Question: Hi everyone I am I having some difficulty when working with Nuxt and Vuex.
I am trying to run through the example Vuex / Nuxt Classic Mode.
<URL>
After clicking my increment button I dont see the number go up. My page just stays at 0, I can see within the console that the state knows the number is no longer 0 but not on the screen, as if it doesnt know to be reactive.
My assumption is that I have miss configured something somewhere and my 0 is not the actual state, but I created some copy of it somehow.
Here is my button within my template.
'''
<button @click="inc">{{ counter }}</button>
'''
Here is my inc function within my methods.
'''
inc () {
this.$store.commit('increment')
},
'''
Here is my computed
'''
computed: {
counter () {
return this.$store.getters.counter
}
}
'''
Here is my Vuex/index.js file contained within the store folder.
'''
import Vue from 'vue'
import Vuex from 'vuex'
Vue.use(Vuex)
const createStore = () => {
return new Vuex.Store({
state: () => ({
counter: 0
}),
getters: {
counter: state => state.counter
},
mutations: {
increment (state) {
state.counter++
}
}
})
}
export default createStore
'''

Included more code snippets, and replied to existing comments.
@Boussadjra Brahim @xaviert, thank you both for weighing in, I appreciate the assistance.
@Boussadjra Brahim - Yes, I had tried using an action that called the mutation, that didnt seem to get me there either. I also tried adjusting the state via the action alone, and wasnt able to make any changes, however that seems correct, as I am under the impression that actions call mutations to make state changes and do not themselves do so, please correct me if you know more. I am 100% open to the idea that I did not attempt it correctly. Below is that action that didnt do anything and the one that called the mutation
'''
actions: {
increment (state) {
state.counter++
}
},
'''
And here is the version with the action calling the mutation.
'''
actions: {
incrementCounterUp () {
this.commit('increment')
}
},
'''
@xaviert - I have tried starting the server over, and have also tried to see if an nuxt build followed by a firebase serve, to see if maybe that helped. It did not. My normal server start is 'npm run dev'. In hopes that you/anyone else may be able to find my mistake below is my full _id.vue component and also my nuxt.config.js file as maybe that's it. Its still pretty raw and could use a lot of refactoring so hope you can sort through it well enough.
'''
<template>
<div class="product">
<div class="product-image">
<div class="product-image-img">
<img v-bind:src="product.image_file" width="450px;"/>
</div>
</div>
<div class="product-details-wrapper">
<div class="product-details">
<h1>
<div v-if="this.$route.query.editPage">
<textarea @input="updateTextArea" ref="textarea2" v-model="product.item_name" type="text" />
</div>
<div v-else>{{product.item_name}}</div>
</h1>
<div class="product-description">
<div class="product-description-text" v-if="this.$route.query.editPage">
<textarea @input="updateTextArea" ref="textarea" v-model="product.description" type="text" />
</div>
<div class="product-description-text" v-else v-html="product.description"></div>
</div>
<p class="product-brand"><strong>Brand - </strong> {{product.brand_name}}</p>
<hr />
<div class="product-price">
<div v-if="this.$route.query.editPage">
<strong>Original Price - </strong>
<input v-model="product.msrp" type="text" />
</div>
<div v-else class="product-msrp">
<strong>Original Price - </strong>
<span class="strike">${{product.msrp}}</span>
</div>
<div v-if="this.$route.query.editPage">
<strong>Sale Price - </strong>
<input v-model="product.price" type="text" />
</div>
<div v-else class="product-sale-price">
<strong>Sale Price - </strong>
<span class="">${{product.price}}</span>
</div>
<div class="product-price">
Quantity x
<input @input="updateQuantity" v-model="quantity" min="1" class="" type="number" value="1" />
</div>
<button @click="inc">{{ counter }}</button>
</div>
</div>
</div>
<div v-if="this.$route.query.editPage" class="update-product"> <button @click="updateProduct(product)">Update</button></div>
<div class="footer">
<router-link to="/privacy-policy" target="_blank">Privacy</router-link> |
<router-link to="/terms" target="_blank">Terms</router-link>
</div>
</div>
</template>
<script>
// @ is an alias to /src
import firebase from '@/services/fireinit'
import foo from '@/components/foo'
const db = firebase.firestore()
export default {
name: 'ProductPage',
head () {
return {
title: this.product.item_name
}
},
components: {
foo
},
data: function () {
return {
product: {},
image: '',
name: 'Checkout',
description: '',
currency: 'USD',
amount: '',
msrp: '',
quantity: 1
}
},
methods: {
inc () {
this.$store.dispatch('incrementCounterUp', true)
},
updateProduct: function (product) {
db.collection('products').doc(product.item_id).set(product)
.then(function () {
console.log('Document successfully written!')
})
.catch(function (error) {
console.error('Error writing document: ', error)
})
},
updateQuantity () {
this.product.msrp = (this.quantity * this.product.orgMsrp)
this.product.msrp = Math.round(100 * this.product.msrp) / 100
this.product.price = this.quantity * this.product.orgPrice
this.product.price = Math.round(100 * this.product.price) / 100
},
updateTextArea () {
this.$refs.textarea.style.minHeight = this.$refs.textarea.scrollHeight + 'px'
this.$refs.textarea2.style.minHeight = this.$refs.textarea2.scrollHeight + 'px'
}
},
async asyncData({app, params, error}) {
const ref = db.collection("products").doc(params.id)
let snap
let thisProduct = {}
try {
snap = await ref.get()
thisProduct = snap.data()
thisProduct.orgMsrp = thisProduct.msrp
thisProduct.orgPrice = thisProduct.price
} catch (e) {
// TODO: error handling
console.error(e)
}
return {
product: thisProduct
}
},
mounted () {
if(this.$refs.textarea) {
this.$refs.textarea.style.minHeight = this.$refs.textarea.scrollHeight + 'px'
this.$refs.textarea2.style.minHeight = this.$refs.textarea2.scrollHeight + 'px'
}
},
computed: {
counter () {
return this.$store.getters.counter
}
}
}
</script>
<style lang="less">
body {
font-family: 'Avenir', Helvetica, Arial, sans-serif;
-webkit-font-smoothing: antialiased;
-moz-osx-font-smoothing: grayscale;
color: #2c3e50;
margin: 0
}
p{
margin-top: 1em;
margin-bottom: 1em;
}
html, body, #__nuxt, #__layout, .default, .product{
height: 100%;
}
.product {
justify-content: center;
display: flex;
max-width: 1150px;
margin: 0 auto;
flex-wrap: wrap;
align-items: center;
padding: 0 24px;
&-price{
input {
border: 1px solid;
padding: 0 .3em;
text-align: center;
width: 50px;
}
}
}
.product-details{
width: 100%;
textarea {
width: 100%;
font-size: inherit;
color: inherit;
font-family: inherit;
font-weight: inherit;
height: initial;
resize: none;
background-color: transparent;
border: none;
}
h1{
font-size: 1.9rem;
margin: 15px 0 20px;
}
hr{
width: 50%;
margin: .5rem 0px;
}
p{
}
}
.product-description-text{
margin: 10px 0;
}
.product-image, .product-details-wrapper{
align-items: center;
display: flex;
justify-content: center;
}
.product-details-wrapper{
flex: 0 1 535px;
}
.product-image{
flex: 0 1 535px;
img{
width: 100%;
}
}
.product-price{
.strike{
text-decoration: line-through;
}
button{
display: flex;
width: 150px;
height: 50px;
border-radius: 5px;
justify-content: center;
font-size: 24px;
margin-top: 20px;
&:hover{
cursor: pointer;
background-color: #f1f1f1;
box-shadow: 3px 3px 11px -1px rgba(0, 0, 0, 0.48);
}
}
}
.product-sale-price{
color: #f30000;
}
.footer {
flex: 1 1 100%;
text-align: center;
color: #ccc;
margin-top: 25px;
padding: 15px;
a {
color: #ccc;
text-decoration: none;
&:hover{
text-decoration: underline;
}
}
}
.update-product{
position: absolute;
top: 0;
text-align: center;
}
</style>
'''
'''
const pkg = require('./package')
const { STRIPE_TOKEN } = process.env;
module.exports = {
vue: {
config: {
productionTip: false,
devtools: true
}
},
buildDir: './functions/nuxt',
mode: 'universal',
/*
** Headers of the page
*/
head: {
title: pkg.name,
meta: [
{ charset: 'utf-8' },
{ name: 'viewport', content: 'width=device-width, initial-scale=1' },
{ hid: 'description', name: 'description', content: pkg.description }
],
link: [
{ rel: 'icon', type: 'image/x-icon', href: '/favicon.ico' }
]
},
/*
** Customize the progress-bar color
*/
loading: { color: '#fff' },
/*
** Global CSS
*/
css: [
],
/*
** Plugins to load before mounting the App
*/
/*
** Nuxt.js modules
*/
modules: [
// Doc: https://github.com/nuxt-community/axios-module#usage
'@nuxtjs/axios',
'nuxt-stripe-module'
],
stripe: {
version: 'v3',
publishableKey: 'pk_test_XXX',
},
/*
** Axios module configuration
*/
axios: {
// See https://github.com/nuxt-community/axios-module#options
},
/*
** Build configuration
*/
build: {
/*
** You can extend webpack config here
*/
publicPath: '/public/',
vendor: [],
extractCSS: true,
bable: {
presets: [
'es2015',
'stage-8'
],
plugins: [
['transform-runtime', {
'polyfill': true,
'regenerator': true
}]
]
},
extend (config, { isDev }) {
if (isDev && process.client) {
config.module.rules.push({
enforce: 'pre',
test: /\.(js|vue)$/,
loader: 'eslint-loader',
exclude: /(node_modules)/
})
}
},
router: {
middleware: 'router-auth'
}
},
plugins: [
{ src: '~/plugins/fireauth', ssr: true }
]
}
'''
'''
import Vue from 'vue'
import Vuex from 'vuex'
Vue.use(Vuex)
const createStore = () => {
return new Vuex.Store({
state: () => ({
counter: 0
}),
actions: {
incrementCounterUp () {
this.commit('increment')
}
},
getters: {
counter: state => state.counter
},
mutations: {
increment (state) {
state.counter++
}
}
})
}
export default createStore
'''
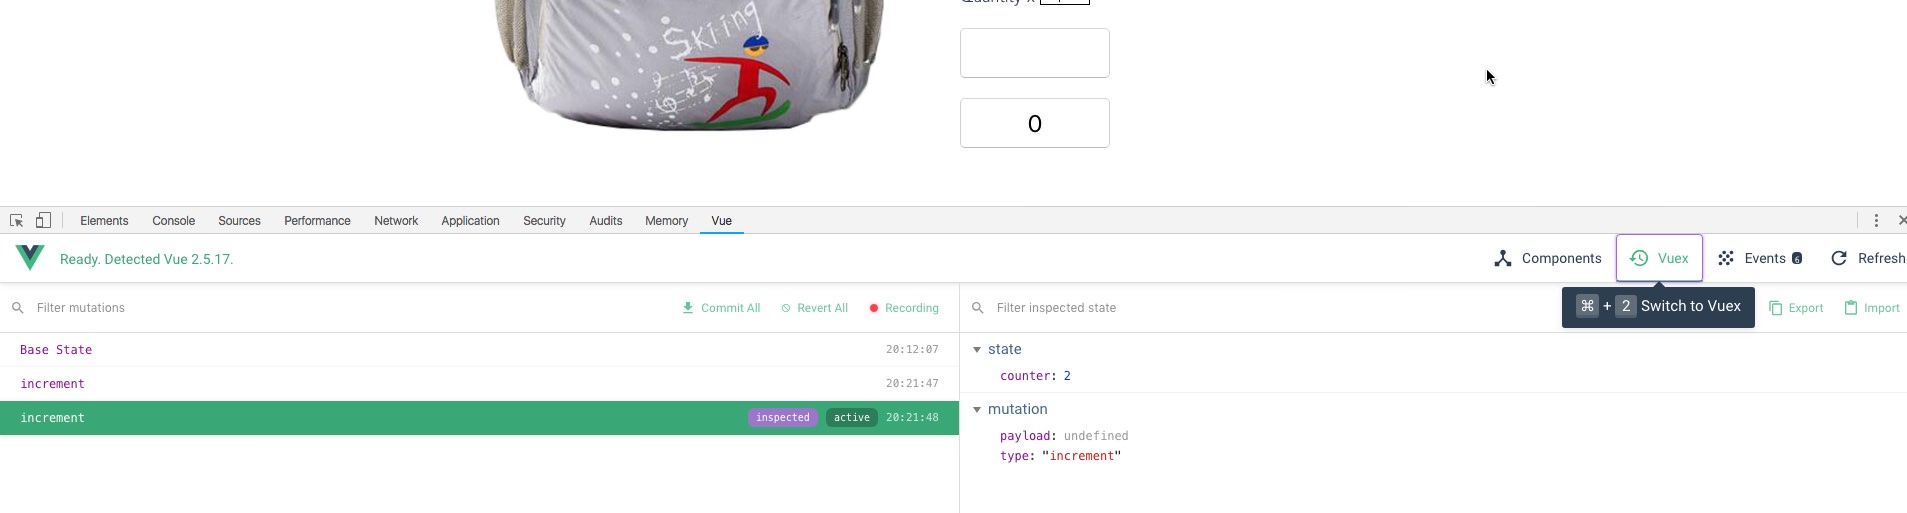
Answer: At the end of the day, I was not able to identify exactly what in my application was the error.
I assume that my during my initialization, configuration or development I touched something that should not have been touched, installed something that should not have be installed, messed with a package I should not have or was to bold in my nuxt.config.js changes.
I created a new nuxt app following the same install instructions. <URL>
Moved the above _id.vue component exactly as it is and once I got dependencies updated it worked perfectly as seen in the image below.
Thank you very much @Boussadjra Brahim, @xaviert, @Andrew1325 for you assistance.
<URL>